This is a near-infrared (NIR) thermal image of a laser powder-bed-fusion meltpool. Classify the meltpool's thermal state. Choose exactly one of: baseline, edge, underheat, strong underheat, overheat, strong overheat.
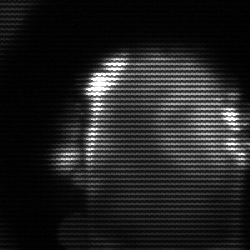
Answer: baseline